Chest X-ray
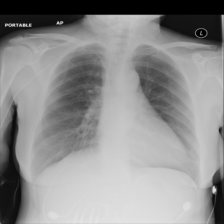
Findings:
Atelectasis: negative
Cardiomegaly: negative
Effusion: negative
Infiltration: negative
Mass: negative
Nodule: negative
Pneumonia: negative
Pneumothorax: negative
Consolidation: negative
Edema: negative
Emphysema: negative
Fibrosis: negative
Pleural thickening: negative
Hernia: negative